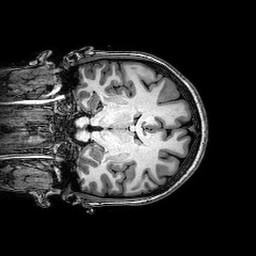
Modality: T1w
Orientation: coronal
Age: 23
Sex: female
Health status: healthy
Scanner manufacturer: philips
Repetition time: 0.008164 s
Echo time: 0.00373 s